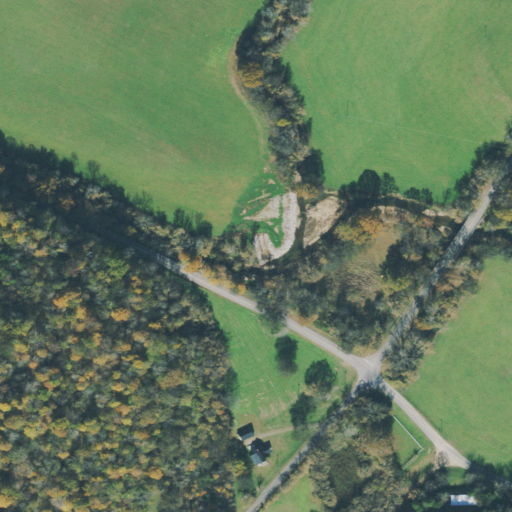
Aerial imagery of valley in Tennessee named Sadler Hollow containing pasture, deciduous forest, open development, low intensity development, woody wetlands, evergreen forest, and mixed forest